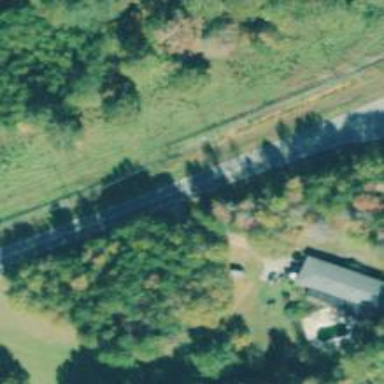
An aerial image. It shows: Driveway.